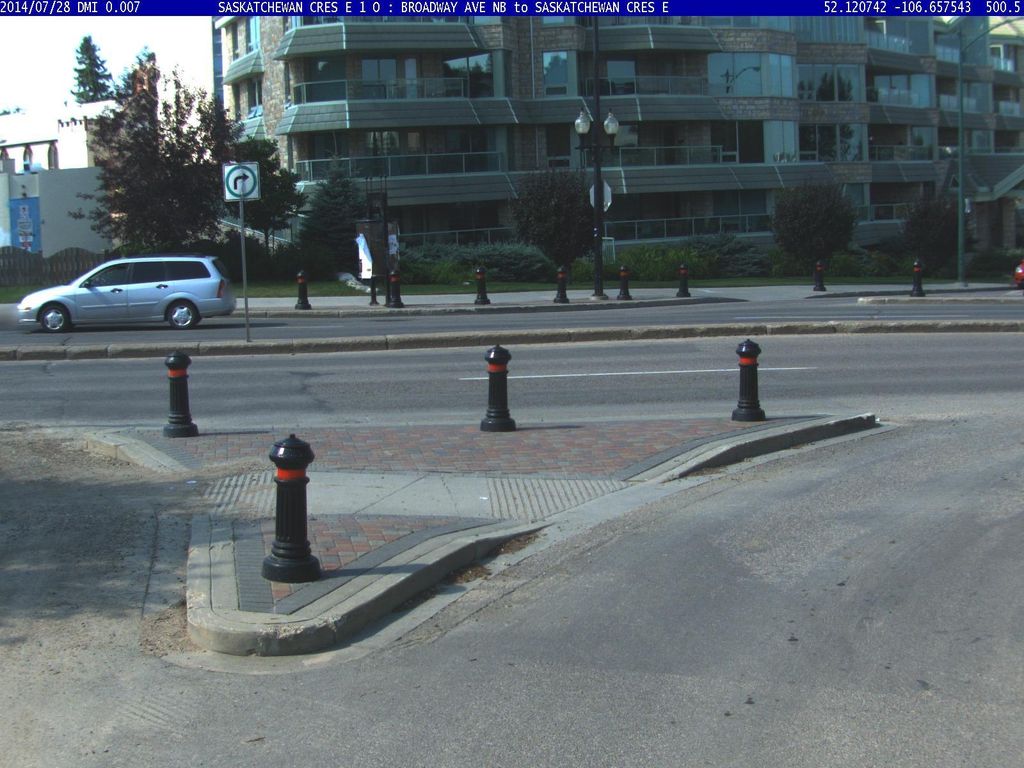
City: saskatoon